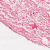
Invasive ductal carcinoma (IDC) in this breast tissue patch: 0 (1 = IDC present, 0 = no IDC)